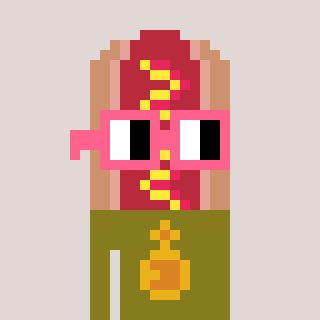
a pixel art character with square pink glasses, a hotdog-shaped head and a gunk-colored body on a warm background